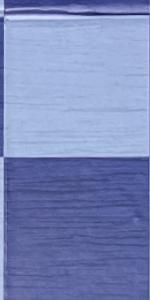
Label: Empty